Question: If I try this:
'''
<!-- ko foreach: data.cards -->
<div>
SHOULD SEE MULTIPLE TIMES BUT ONLY SEE ONCE
</div>
<!-- /ko -->
'''
I just get one div with no data. If I do this:
'''
<div data-bind="foreach: data.cards">
THIS IS SEEN MULTIPLE TIMES
</div>
'''
It works as expected - multiple divs with data. Why would the first approach not work? It's especially odd because in another page, this structure works fine.
Here's what I see in the watch console in chrome:

And here's the vm I'm returning to the view:
'''
var vm = {
activate: activate,
data: observableData,
refresh: refresh,
};
'''
The only thing I change is moving the foreach from the div to a comment and it stops working.
UPDATE: If I remove the '<!-- /ko -->' closing tag, I don't get an error, when I believe I should be getting 'Cannot find closing comment tag to match'. The browser isn't recognizing the comment tag at all :/
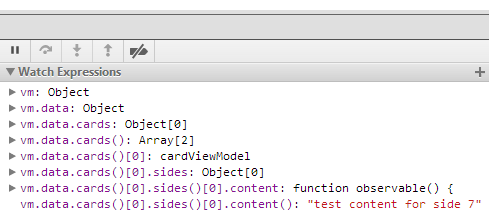
Answer: We had the same issue with our project because we compress the response and remove comments. One workaround in order to avoid using a '<div>' or '<span>' for your foreach is to define your own '<ko>' element. If you do this, you will need to include the following script for IE8 and lower support:
'''
<!--[if lt IE 9]>
<script>
document.createElement("ko");
</script>
<![endif]-->
'''